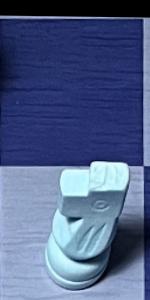
Label: Knight_White